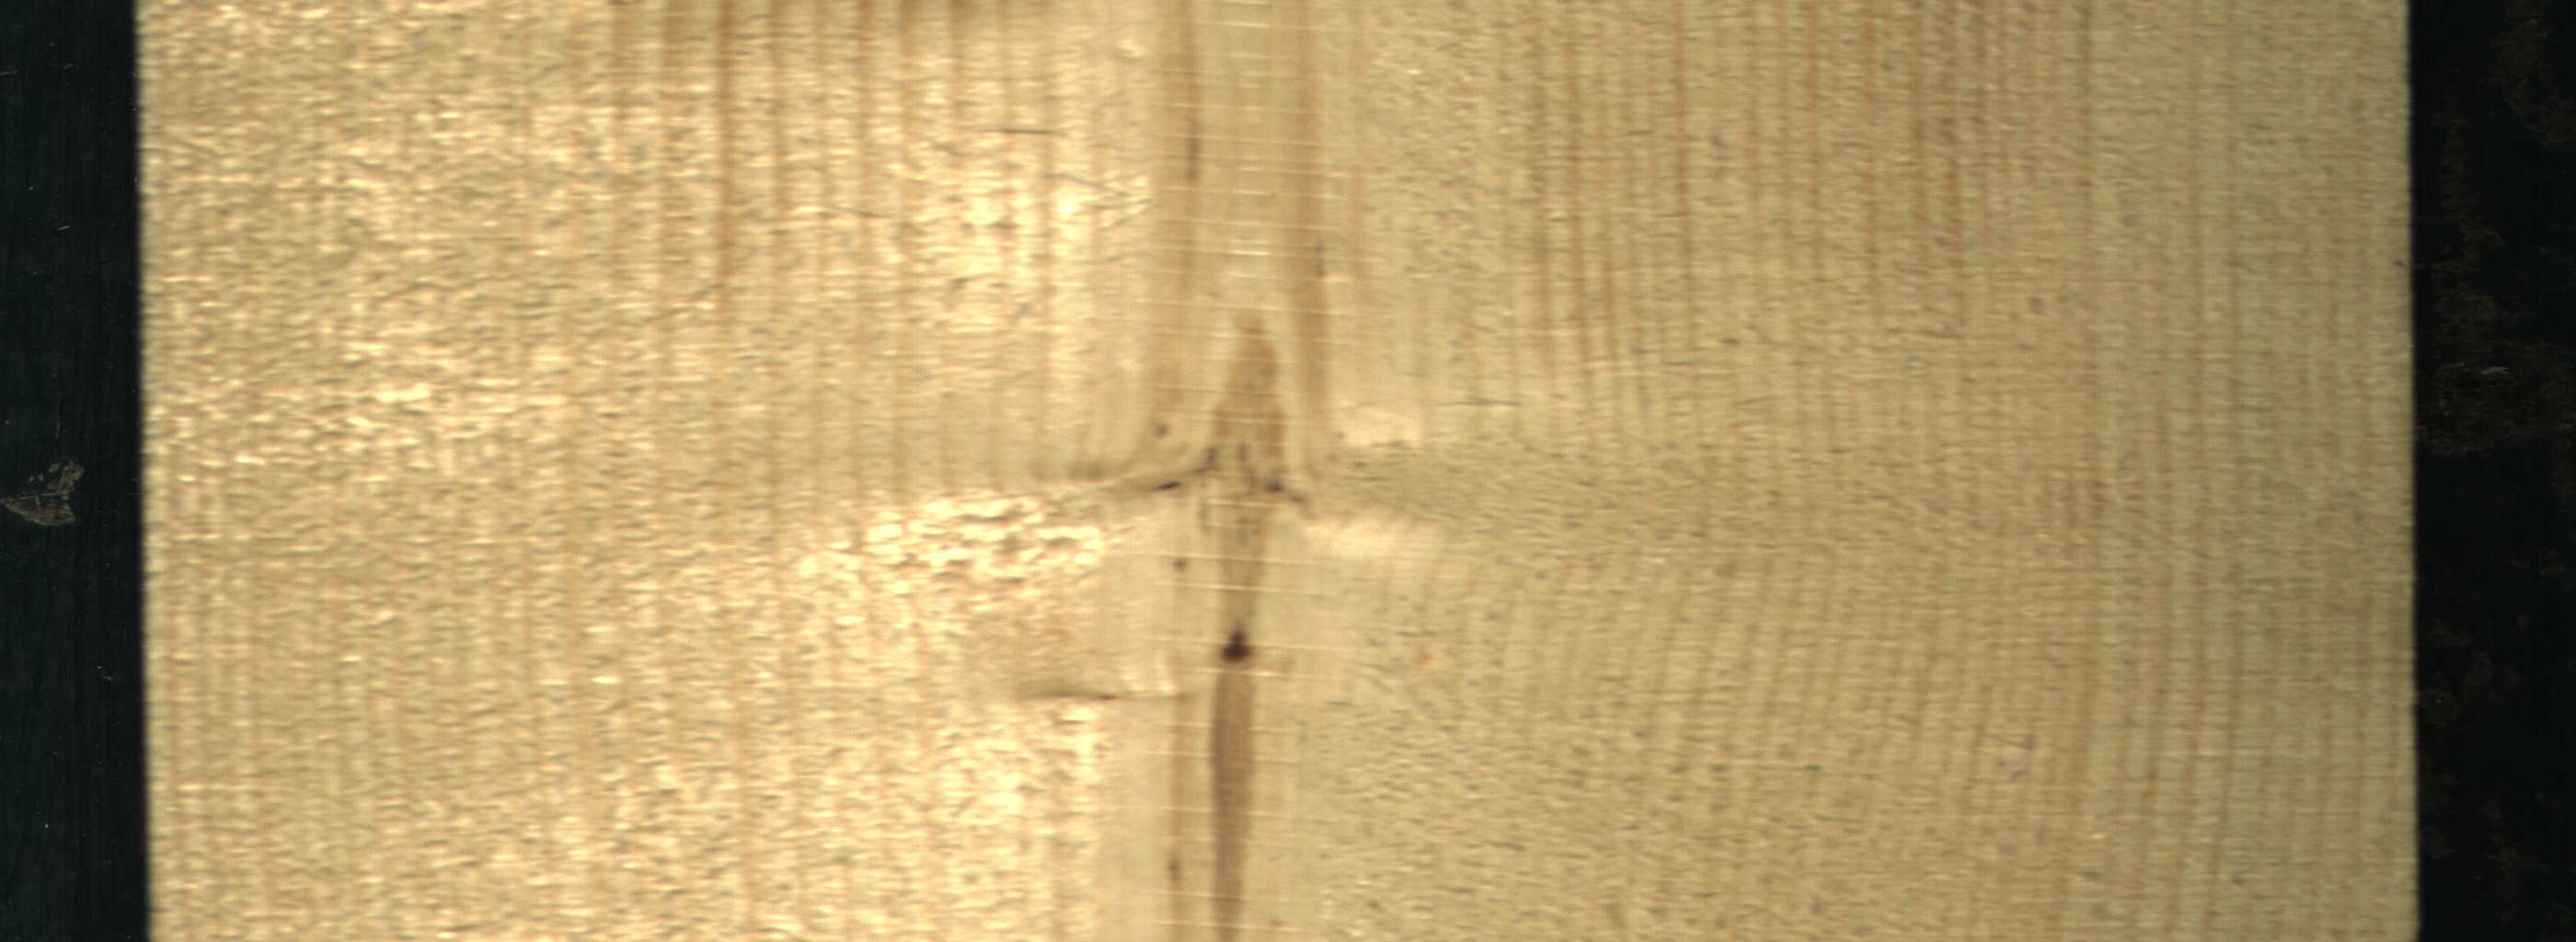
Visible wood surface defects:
Quartzity